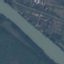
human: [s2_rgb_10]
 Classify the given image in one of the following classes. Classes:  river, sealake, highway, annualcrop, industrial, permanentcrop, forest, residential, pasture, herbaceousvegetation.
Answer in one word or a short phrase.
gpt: River